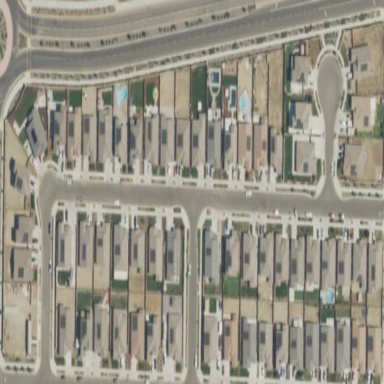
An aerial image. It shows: This residential area consists of single-family homes.